Field crop: maize
Growth stage: 2
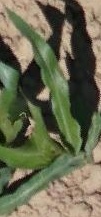
Species: maize